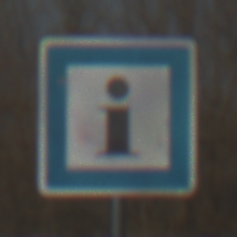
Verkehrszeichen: Informationsstelle
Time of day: MorningAfternoon
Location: Outdoor (Suburban)
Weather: PartlyCloudy
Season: NotSpecified
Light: Natural